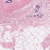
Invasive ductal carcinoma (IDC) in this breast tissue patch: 0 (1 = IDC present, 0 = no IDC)